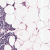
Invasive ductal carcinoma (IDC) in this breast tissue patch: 0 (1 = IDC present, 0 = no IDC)